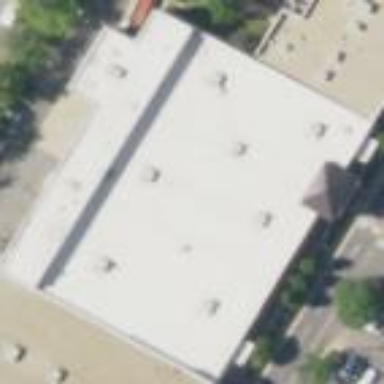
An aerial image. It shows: Building that houses clothes shop.